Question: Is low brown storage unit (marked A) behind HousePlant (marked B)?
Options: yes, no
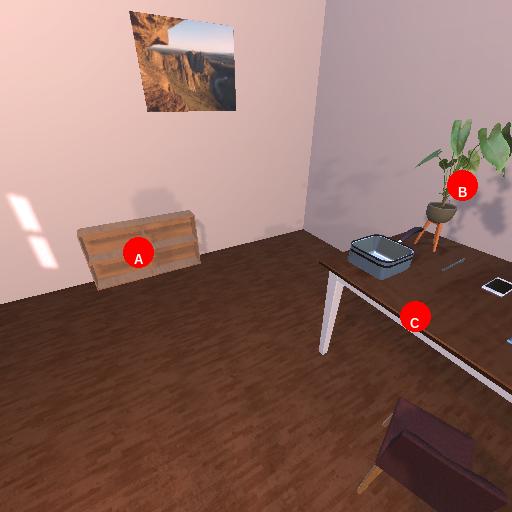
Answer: yes